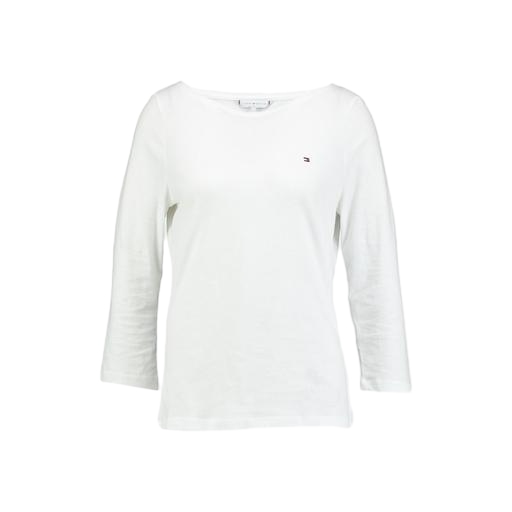
white pima t-shirt only macy, white three-quarter-sleeve scoop-neck t-shirt only macy, white three-quarter-sleeve top only macy, white background